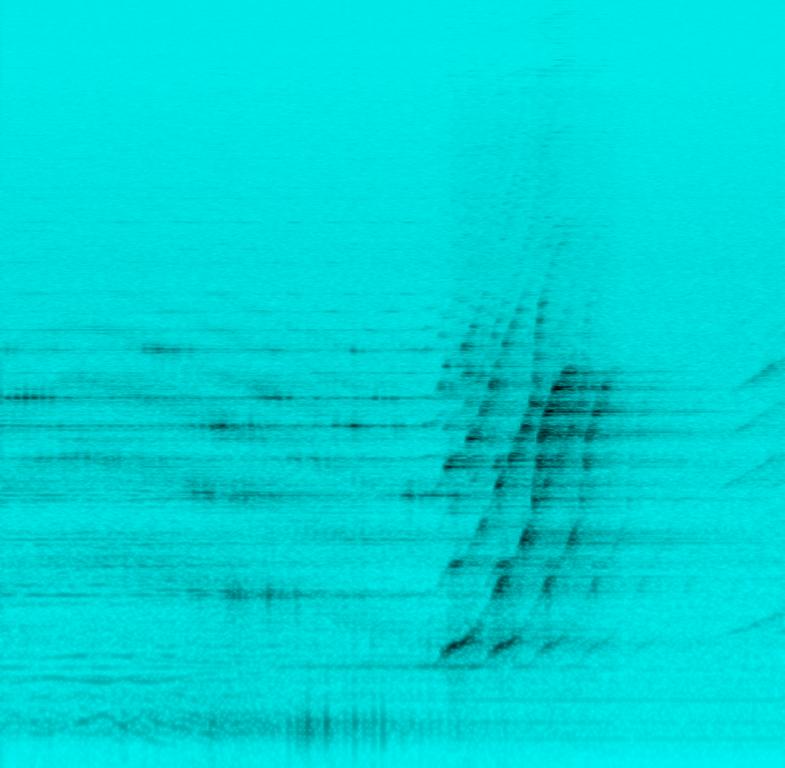
The low quality recording features echoing sleep drone sound effects. It sounds weird and cool at the same time. The recording is noisy and in mono.